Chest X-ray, PA view. Patient: 23 years old, sex F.
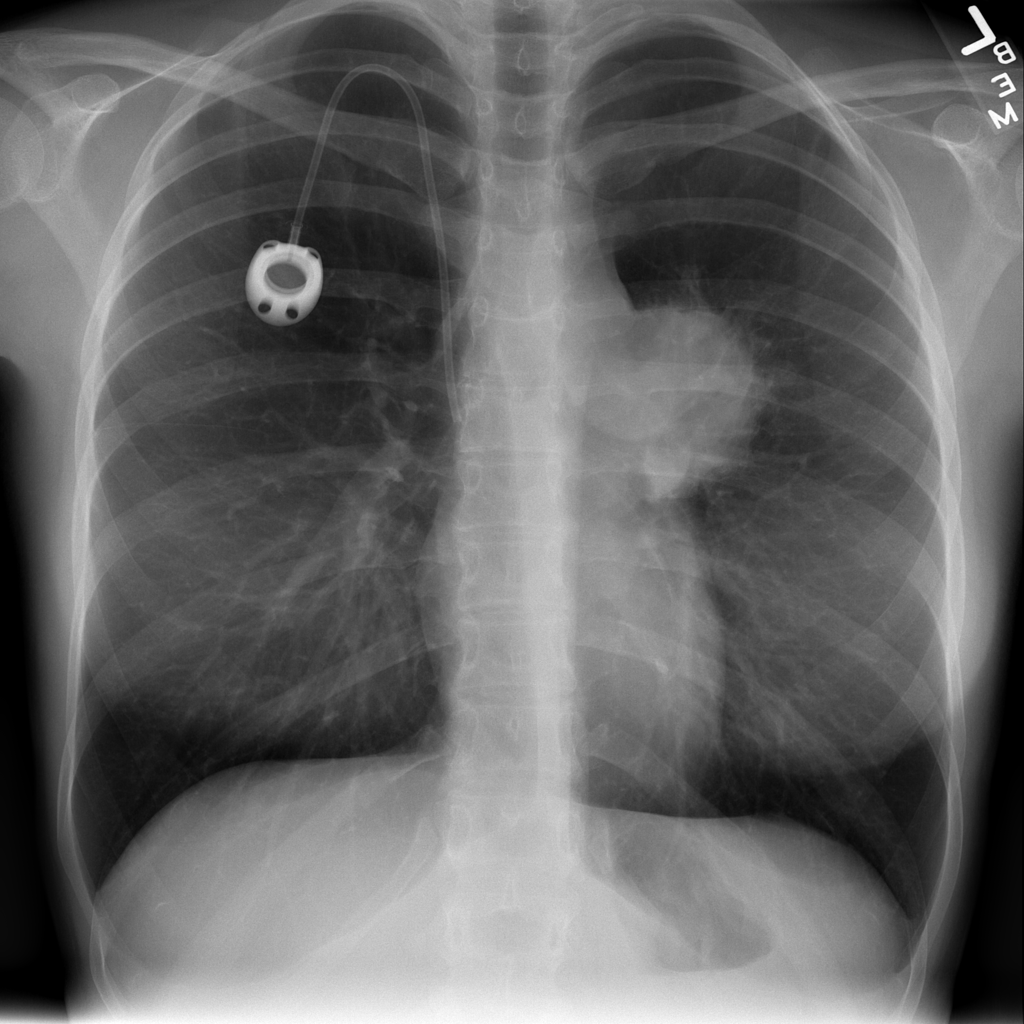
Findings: Infiltration, Mass